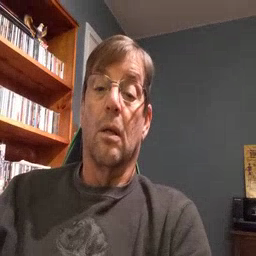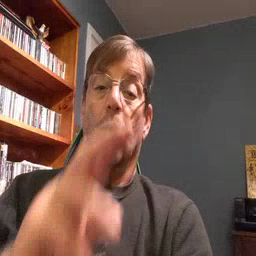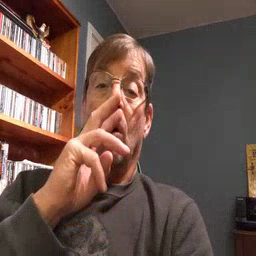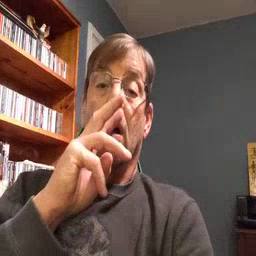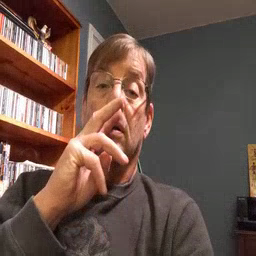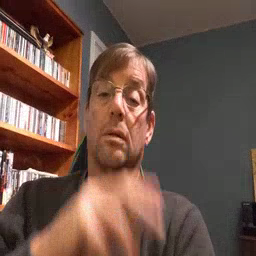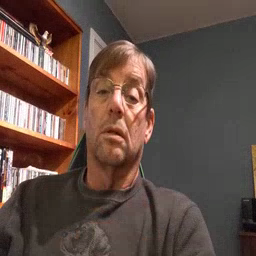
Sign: water